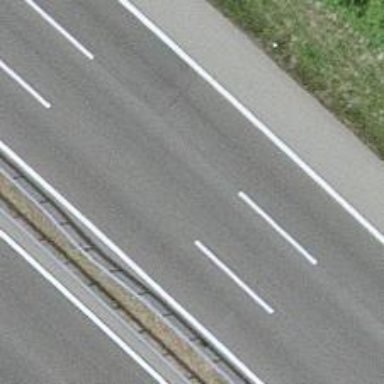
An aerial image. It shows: Asphalt motorway.